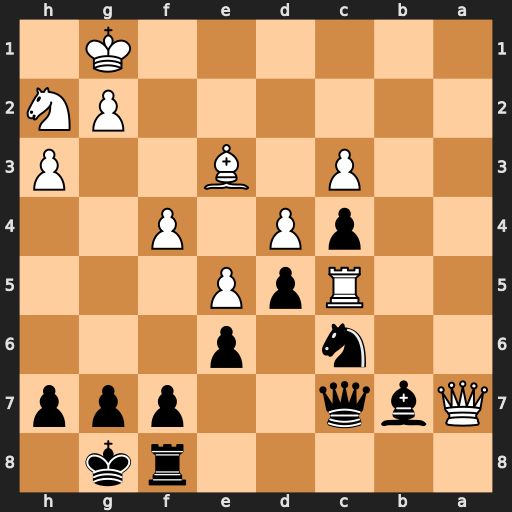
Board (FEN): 5rk1/Qbq2ppp/2n1p3/2RpP3/2pP1P2/2P1B2P/6PN/6K1
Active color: b
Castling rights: -
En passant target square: -
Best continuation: Ra8 Rxc6 Qxc6